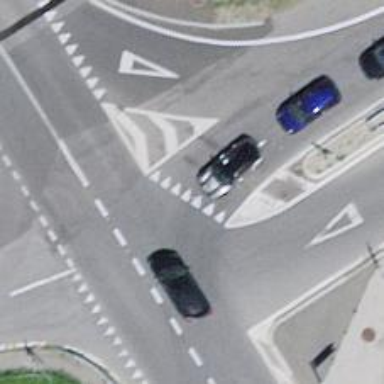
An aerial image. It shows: Road with "give way" sign.